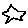
Label: star